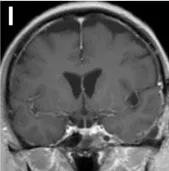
Radiological evaluation of the multi-compartmental lesion preoperatively and postoperatively.
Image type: radiology (mri)